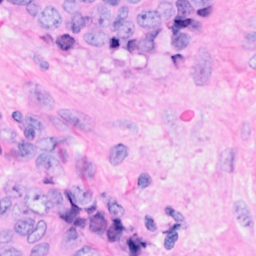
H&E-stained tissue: Breast